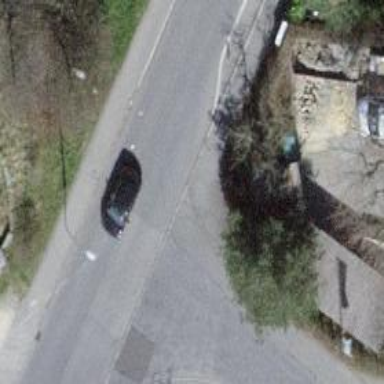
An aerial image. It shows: Kerb barrier.